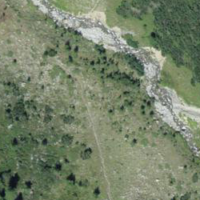
EUNIS habitat code: 26
Species observed at this site:
Phoenicurus ochruros